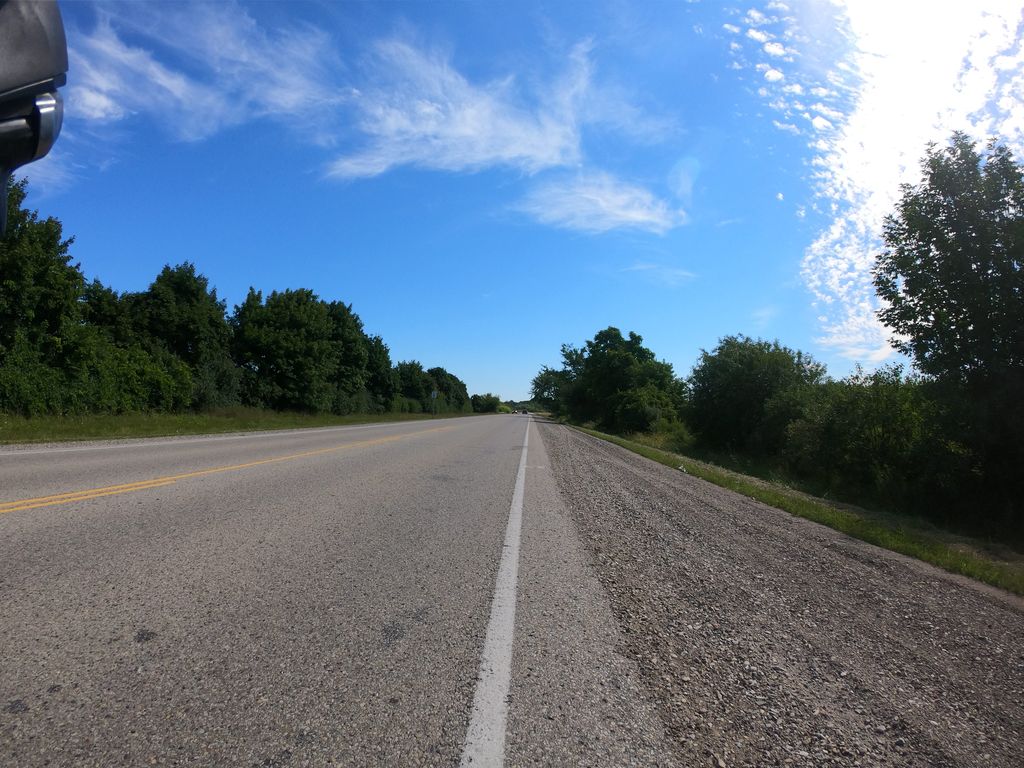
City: kitchener-waterloo